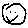
Label: smiley face